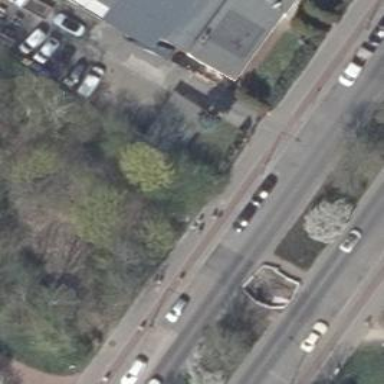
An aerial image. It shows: Sidewalk.